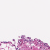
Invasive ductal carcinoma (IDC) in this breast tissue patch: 0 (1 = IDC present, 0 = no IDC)